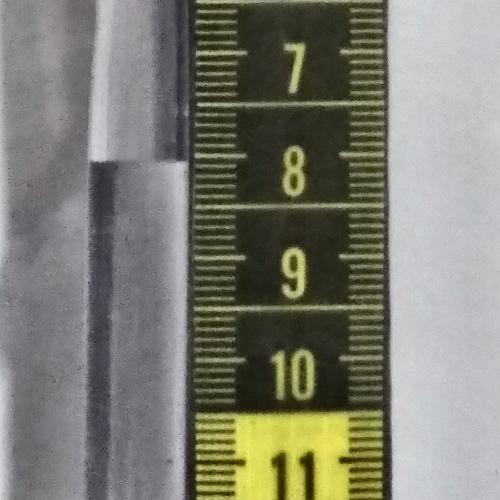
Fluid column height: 8.1 cm